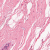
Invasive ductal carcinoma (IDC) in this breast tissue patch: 0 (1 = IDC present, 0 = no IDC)